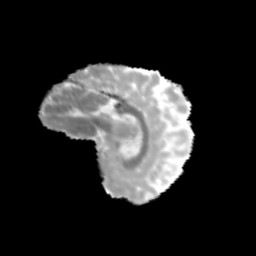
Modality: MD
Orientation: sagittal
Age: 12
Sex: female
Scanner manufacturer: siemens
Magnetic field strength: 3 T
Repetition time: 3.8 s
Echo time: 0.07 s